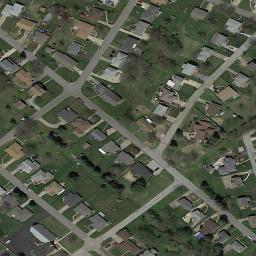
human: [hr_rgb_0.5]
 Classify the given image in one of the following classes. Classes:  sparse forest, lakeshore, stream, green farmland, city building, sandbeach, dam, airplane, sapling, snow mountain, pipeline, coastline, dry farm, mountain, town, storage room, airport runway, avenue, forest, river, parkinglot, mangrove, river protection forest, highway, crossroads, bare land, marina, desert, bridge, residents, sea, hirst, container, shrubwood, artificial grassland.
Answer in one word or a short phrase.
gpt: town